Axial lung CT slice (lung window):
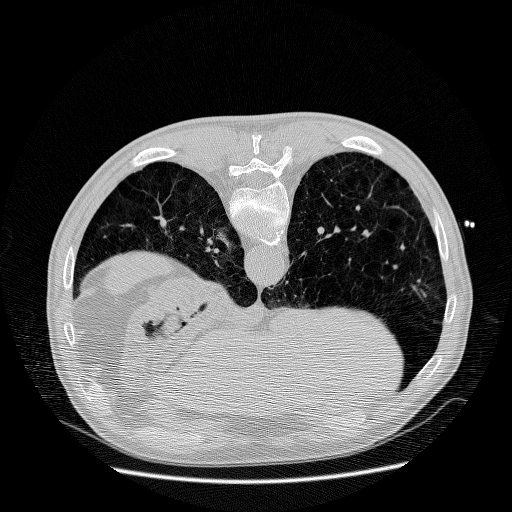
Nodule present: no